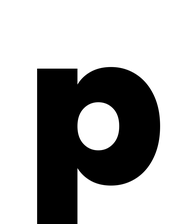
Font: Poppins-ExtraBold